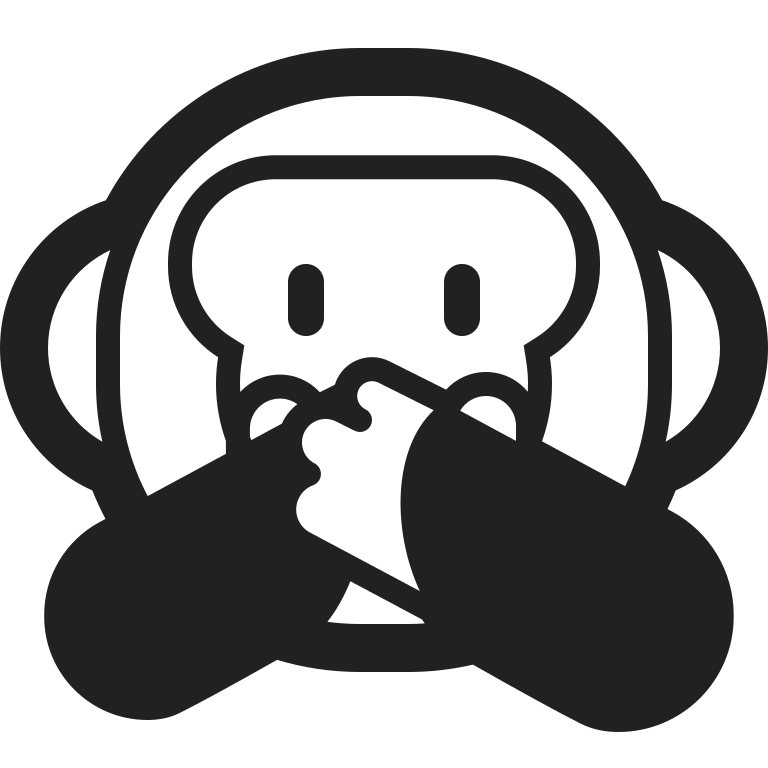
speak no evil monkey high contrast